Question: Custom data model that I will supply below based on QAbstractListModel will be in two views: a QWidget based control interface and QML based 'dashboard'. QWidget based control side must display model items (model rows) in a custom delegate with every data point with stated custom roles in model described below and also at least provide a button for calling an editor widget for changing data points provided by roles (i.e. date or starting hour for specific items).
'''
class ScheduleModel(QAbstractListModel):
SfiRole = Qt.UserRole + 1
NameRole = Qt.UserRole + 2
ClsRole = Qt.UserRole + 3
FlagRole = Qt.UserRole + 4
OwnrRole = Qt.UserRole + 5
RecordRole = Qt.UserRole + 6
DeptRole = Qt.UserRole + 7
DateStrRole = Qt.UserRole + 8
HourRole = Qt.UserRole + 9
EstTimeRole = Qt.UserRole + 10
StatusRole = Qt.UserRole + 11
def __init__(self, parent=None):
super().__init__(parent)
self._data = []
def rowCount(self, parent=QModelIndex()):
return len(self._data)
@Slot()
def updateSchedule(self, schedule_items: list):
self.beginResetModel()
self._data = schedule_items
self.endResetModel()
def data(self, index=QModelIndex(), role: int = Qt.DisplayRole):
if 0 <= index.row() < self.rowCount() and index.isValid():
item = self._data[index.row()]
if role == self.SfiRole:
return item.sfi
elif role == self.NameRole:
return item.item_name
elif role == self.ClsRole:
return item.class_attendance
elif role == self.FlagRole:
return item.flag_attendance
elif role == self.OwnrRole:
return item.owner_attendance
elif role == self.RecordRole:
return item.record_status
elif role == self.DeptRole:
return item.responsible_dept
elif role == self.DateStrRole:
return item.date
elif role == self.HourRole:
return item.start_hour
elif role == self.EstTimeRole:
return item.est
elif role == self.StatusRole:
return "Passive"
else:
return None
def roleNames(self):
roles = dict()
roles[self.SfiRole] = b'sfiRole'
roles[self.NameRole] = b'nameRole'
roles[self.ClsRole] = b'clsRole'
roles[self.FlagRole] = b'flagRole'
roles[self.OwnrRole] = b'ownrRole'
roles[self.RecordRole] = b'recordRole'
roles[self.DeptRole] = b'deptRole'
roles[self.DateStrRole] = b'dateStrRole'
roles[self.HourRole] = b'hourRole'
roles[self.EstTimeRole] = b'estTimeRole'
roles[self.StatusRole] = b'statusRole'
return roles
'''
Model described above works for retaining data and calling by index and role names. I opt to use QListView and QStyledItemDelegate for displaying data in Qt based view. As far as i now, I must develop a paint method for display purposes and for basic models Qt uses DisplayRole for reading strings from data models. But as you can see from the model, I have not facilitated the DispplayRole and I have several custom roles for data points to display for each item in model.
I try to create a paint method for a delegate that inherits from QStyledItemDelegate to paint something similar to this. I marked the roles on the picture for example.
In short the question is: Is it possible to override paint method of QStyledItemDelegate for displaying strings supplied by custom data roles and also display is it possible to draw buttons for calling editor widget within a custom delegate?
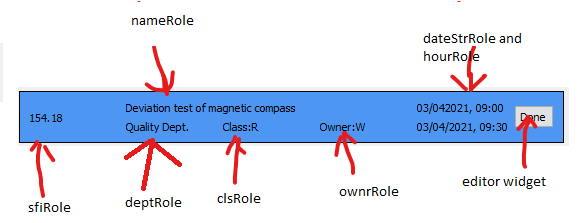
Answer: I tried to create a QWidget based solution and I failed. After that Try to create and paint method to achieve look that i wanted. I am leaving my delegate class and paint method below as an example of a complex delegate.
'''
class TestItemDelegate(QStyledItemDelegate):
"""A delegate to show test items in listview in qt side"""
def __init__(self, parent=None) -> None:
super().__init__(parent)
self.model = self.parent().model()
def paint(self, painter: QPainter,
option: QStyleOptionViewItem, index: QModelIndex):
model_ind = index.model()
canvas = option.rect.getRect()
painter.setRenderHint(QPainter.Antialiasing, on=True)
# Supplying data from model
sfi = index.data(model_ind.SfiRole)
name = index.data(model_ind.NameRole)
cls_att = index.data(model_ind.ClsRole)
flg_att = index.data(model_ind.FlagRole)
ownr_att = index.data(model_ind.OwnrRole)
# rec_stat = index.data(model_ind.RecordRole)
resp_dept = index.data(model_ind.DeptRole)
date_str = index.data(model_ind.DateStrRole)
hour_str = index.data(model_ind.HourRole)
est_duration = index.data(model_ind.EstTimeRole)
# status = model_ind.data(index, model_ind.StatusRole)
# Frame and Background(s)
pen = QPen()
pen.setColor("Black")
pen.setWidth(2)
painter.setPen(pen)
painter.drawRoundedRect(option.rect, 10, 10)
painter.setPen(Qt.blue)
# Coordinates for delegate background
x, y, w, h = canvas
# Drawing of the texts
painter.drawText(
QRect(x + 50, y, w-200, h//2),
Qt.AlignVCenter, name)
painter.drawText(
QRect(x, y, h, h),
Qt.AlignCenter, sfi)
painter.drawText(
QRect(x+w-150, y, 50, h//3),
Qt.AlignVCenter,
"C:{}".format('-' if cls_att == '' else cls_att))
painter.drawText(
QRect(x+w-150, y+h//3, 50, h//3),
Qt.AlignVCenter,
"F:{}".format('-' if flg_att == '' else flg_att))
painter.drawText(
QRect(x+w-150, y + 2*h//3, 50, h//3),
Qt.AlignVCenter,
"O:{}".format('-' if ownr_att == '' else ownr_att))
painter.drawText(
QRect(x+50, y+h//2, w//3, h//2),
Qt.AlignVCenter, resp_dept)
painter.drawText(
QRect(x+w-100, y, 100, h//2),
Qt.AlignCenter, date_str.strftime('%d-%m-%Y')
)
painter.drawText(
QRect(x+w-100, y+h//2, 50, h//2),
Qt.AlignCenter, hour_str.strftime('%H:%M')
)
painter.drawText(
QRect(x+w-50, y+h//2, 50, h//2),
Qt.AlignCenter, est_duration
)
def createEditor(self, parent, option, index):
print(type(parent))
def sizeHint(self, option, index):
size = QSize(300, 50)
return size
'''
I set the model as selectable and editable via flags method of the model.
'''
def flags(self, index):
if index.isValid():
return (Qt.ItemIsEnabled | Qt.ItemIsSelectable | Qt.ItemIsEditable)
return super().flags(index)
'''
I am creating editor widget and relative methods right now. Might update this answer to leave a comprehensive answer after I achieved a feasible solution.